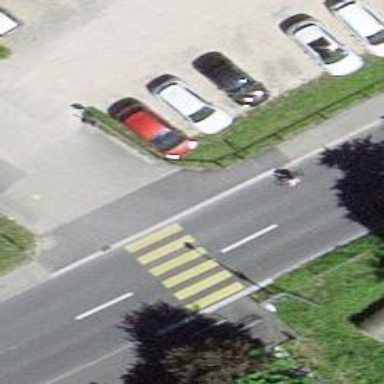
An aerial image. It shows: Set of steps on the road.